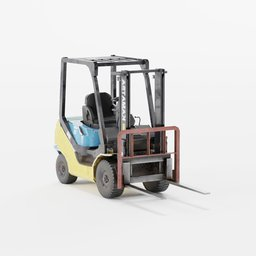
Label: mechanical